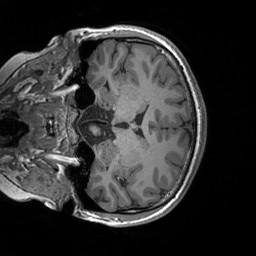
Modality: T1w
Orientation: coronal
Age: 21